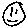
Label: smiley face